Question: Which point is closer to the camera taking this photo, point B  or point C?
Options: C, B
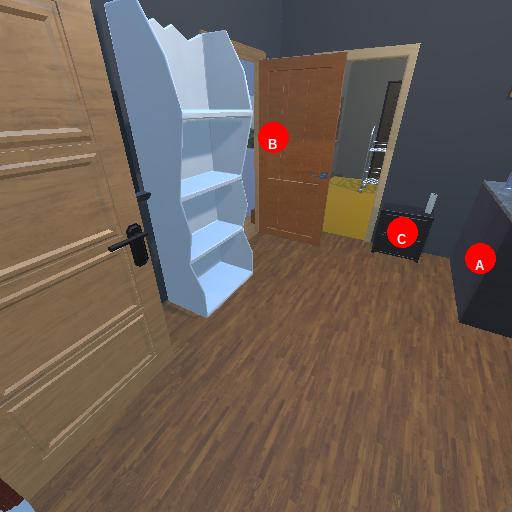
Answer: C